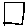
Label: square